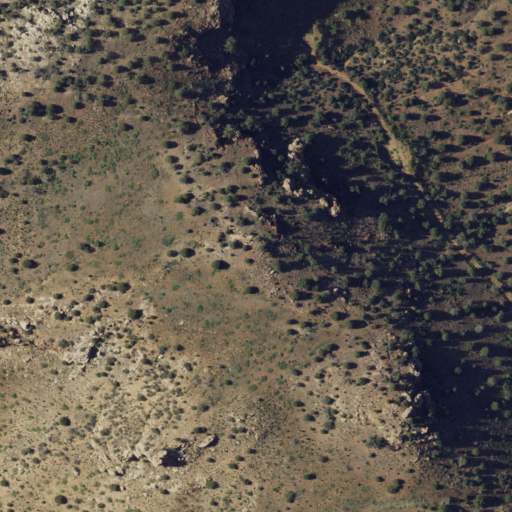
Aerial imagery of ridge(s) in New Mexico named Telephone Ridge containing shrub, grassland, and evergreen forest